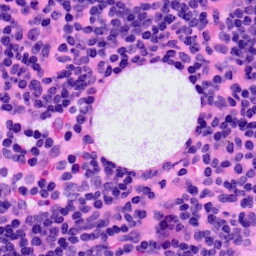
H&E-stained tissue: LymphNode